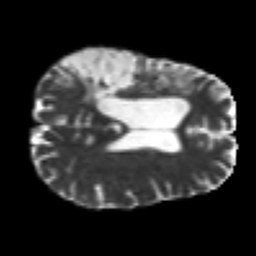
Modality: T2w
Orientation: axial
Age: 54
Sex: male
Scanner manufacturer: siemens
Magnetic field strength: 3 T
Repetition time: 7.3 s
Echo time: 0.087 s